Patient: sex M, age 77
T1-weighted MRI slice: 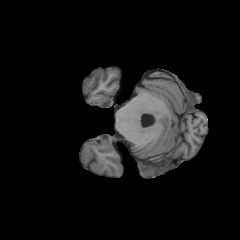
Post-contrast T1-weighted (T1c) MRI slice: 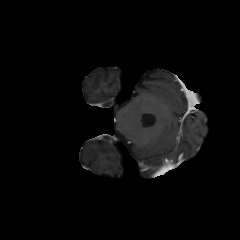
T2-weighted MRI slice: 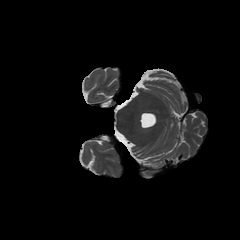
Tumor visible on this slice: no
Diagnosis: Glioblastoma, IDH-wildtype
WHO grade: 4